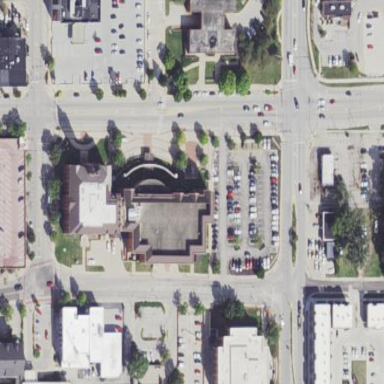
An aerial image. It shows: Public courthouse building.